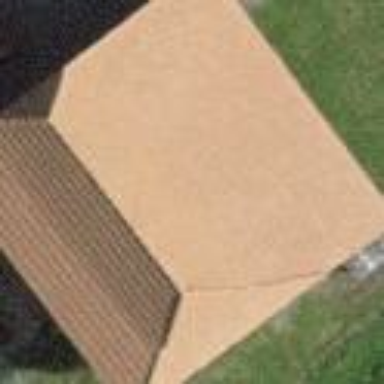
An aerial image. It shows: Barn.